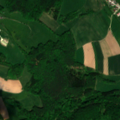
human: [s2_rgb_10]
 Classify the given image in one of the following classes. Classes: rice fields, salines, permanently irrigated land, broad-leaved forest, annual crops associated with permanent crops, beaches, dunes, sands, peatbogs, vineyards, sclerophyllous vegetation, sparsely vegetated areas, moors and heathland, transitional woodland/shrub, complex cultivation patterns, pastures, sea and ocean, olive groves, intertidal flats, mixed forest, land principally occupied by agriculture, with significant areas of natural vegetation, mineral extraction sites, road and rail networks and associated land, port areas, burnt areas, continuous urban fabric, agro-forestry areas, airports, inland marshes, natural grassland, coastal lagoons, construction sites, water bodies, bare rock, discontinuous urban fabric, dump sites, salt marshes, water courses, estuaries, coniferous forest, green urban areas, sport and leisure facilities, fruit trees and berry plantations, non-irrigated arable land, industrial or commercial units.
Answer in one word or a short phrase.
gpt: discontinuous urban fabric, non-irrigated arable land, pastures, complex cultivation patterns, mixed forest